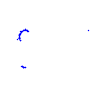
Particle: kaon